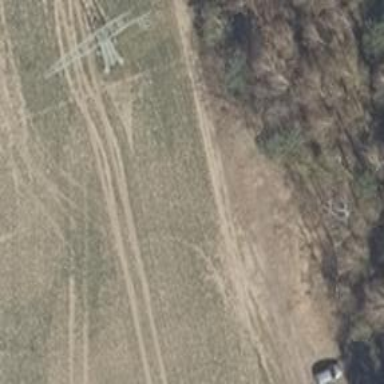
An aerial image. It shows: Hunting stand.